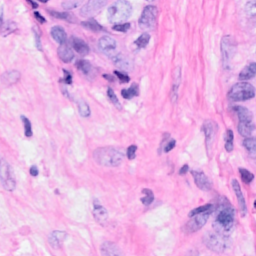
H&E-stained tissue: Breast